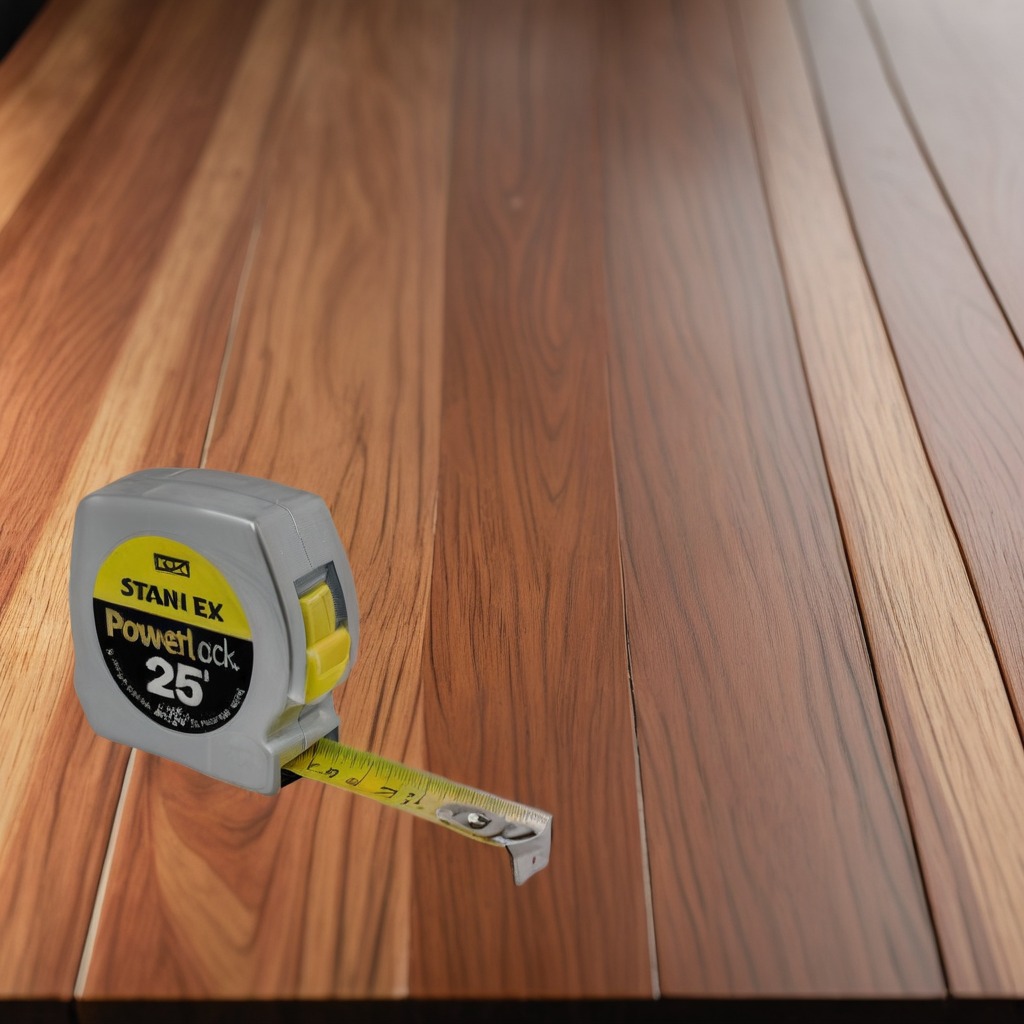
A measuring tape is lying on the wooden table in a carpentry studio.